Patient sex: F
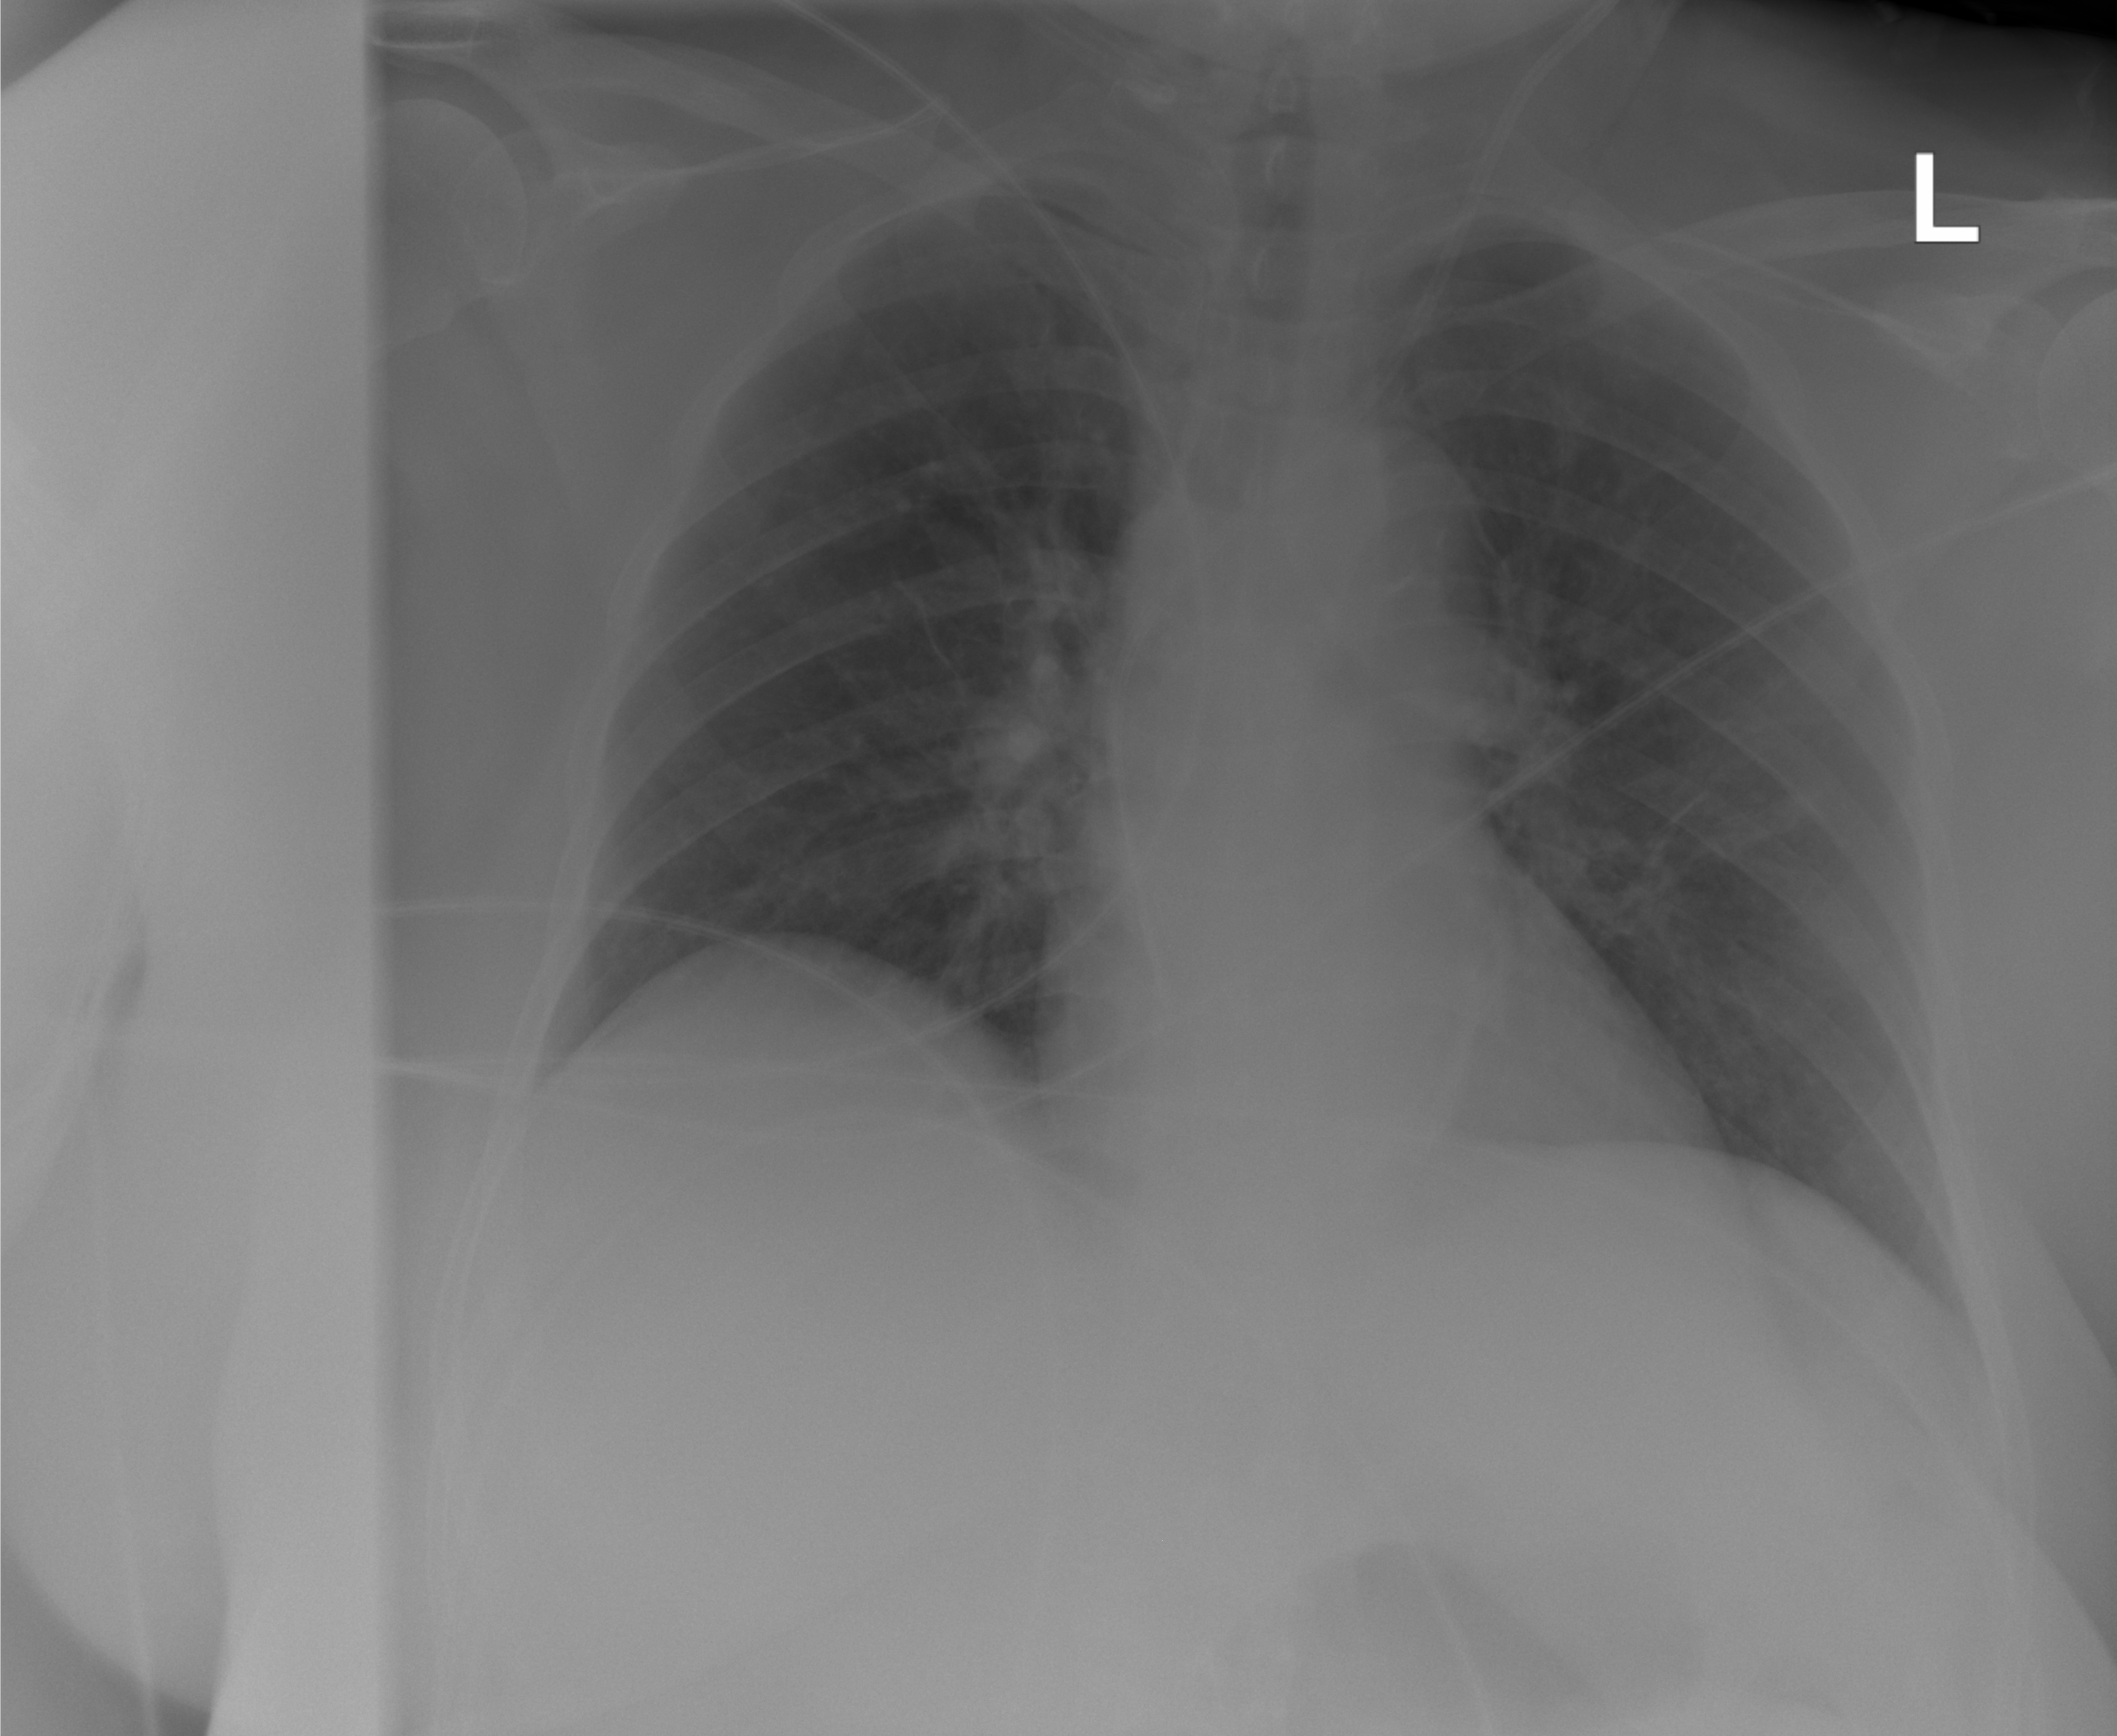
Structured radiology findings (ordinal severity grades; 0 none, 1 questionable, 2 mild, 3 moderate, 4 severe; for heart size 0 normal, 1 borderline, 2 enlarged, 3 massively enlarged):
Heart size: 0
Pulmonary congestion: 0
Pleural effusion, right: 0
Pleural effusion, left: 0
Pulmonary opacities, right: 2
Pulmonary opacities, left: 2
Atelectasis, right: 0
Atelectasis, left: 0